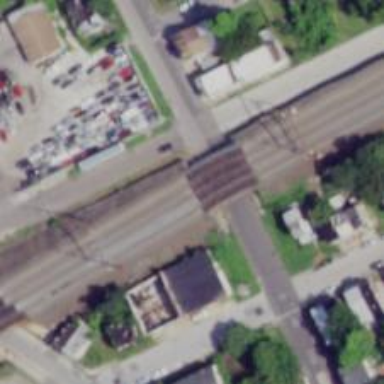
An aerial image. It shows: Bridge over railway with electrified contact lines.